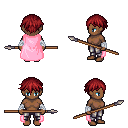
a pixel art fantasy rpg character, female body template, human, dark skin, pink cape, metal pants, brunette short bangs hairstyle, white cloth bandages, spear, four views (front, back, left, right), 2x2 character sprite sheet, small pixel art, hard edges, no anti-aliasing